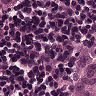
Metastatic tissue present: yes